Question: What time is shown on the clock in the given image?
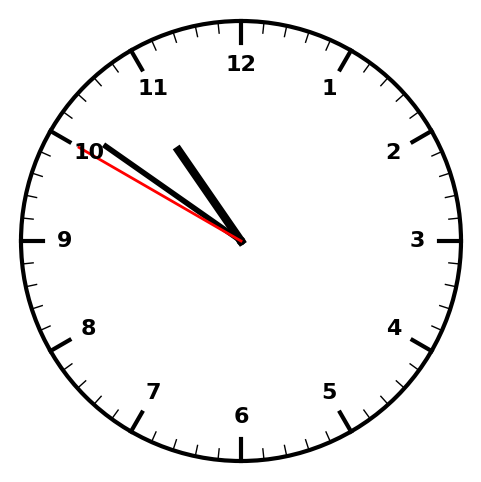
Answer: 10:50:50